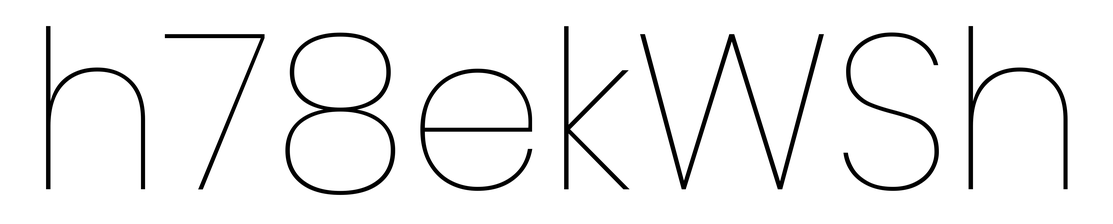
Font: Poppins-Thin